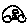
Label: car